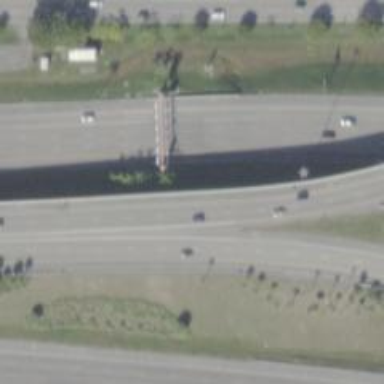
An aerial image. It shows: Toll gantry on the road.